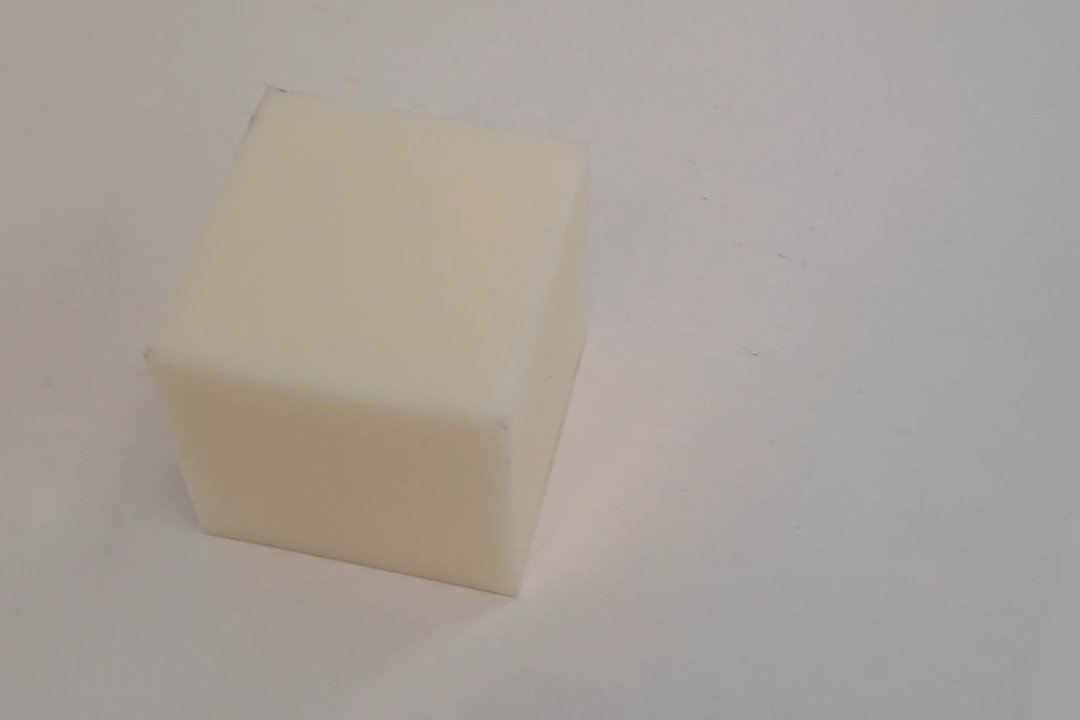
Label: Cuboid